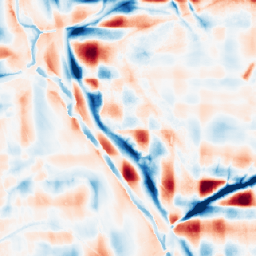
Category: wavelet
Decomposition family: wavelet_reverse_biorthogonal
Decomposition parameters: wavelet: rbio1.3
level: 5
Upsampling method: area
Upsampling parameters: scale: 4
Upsampling scale: 4